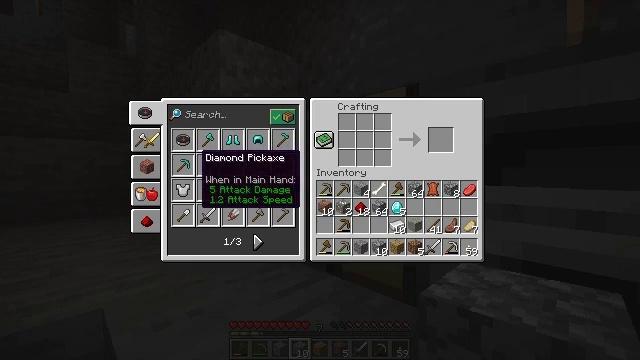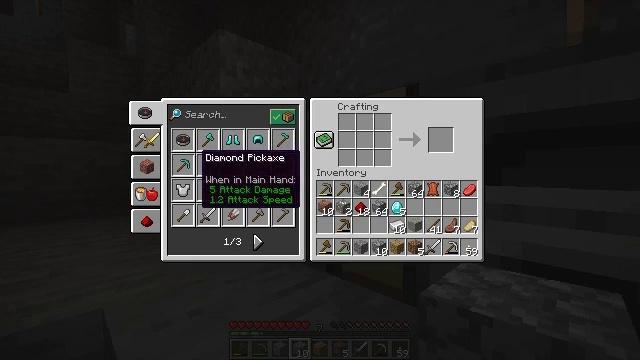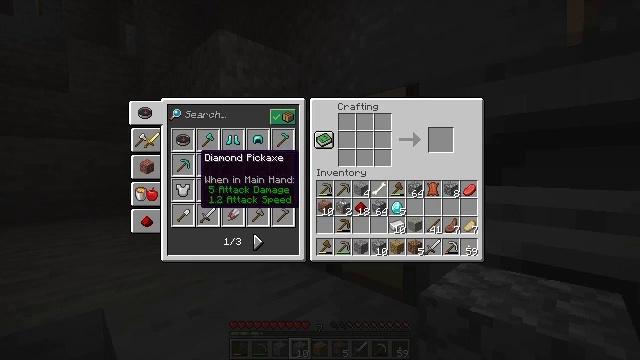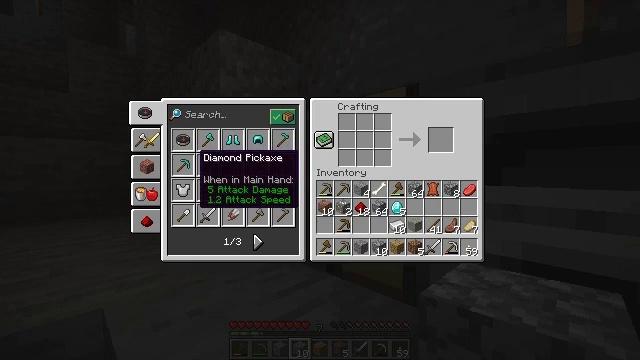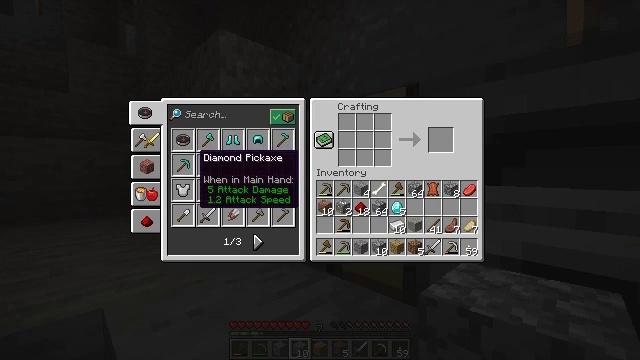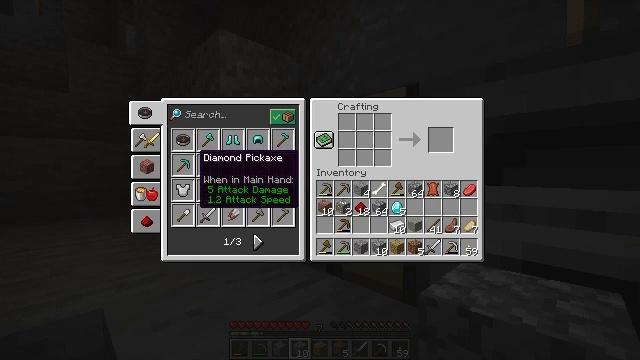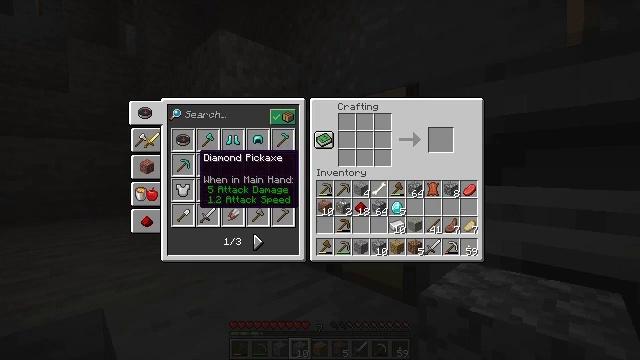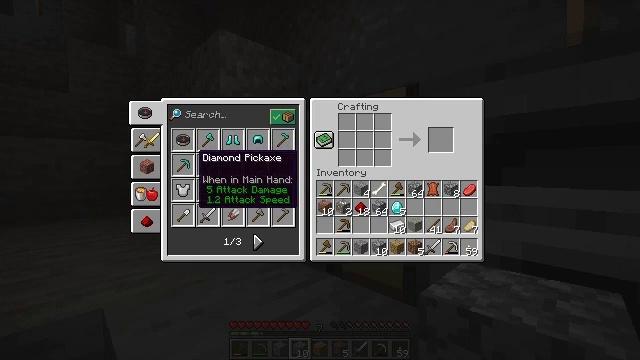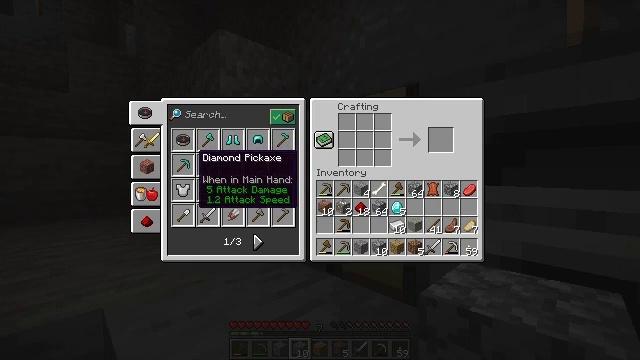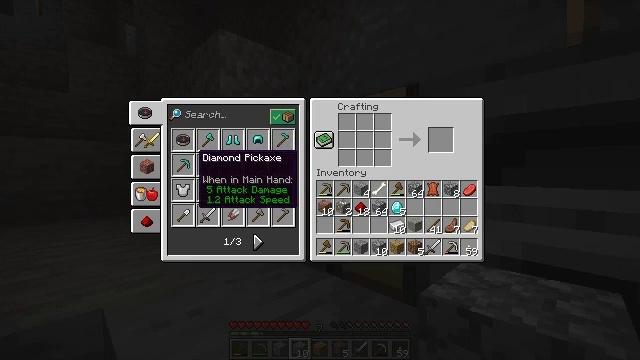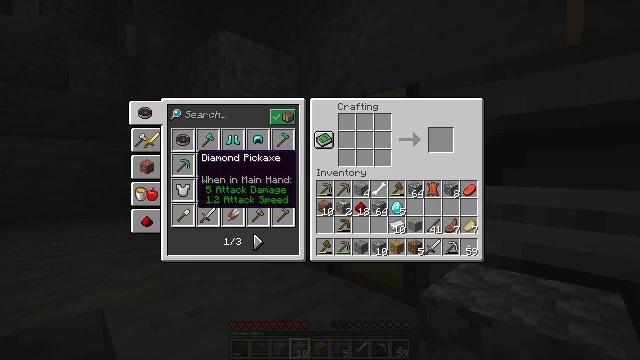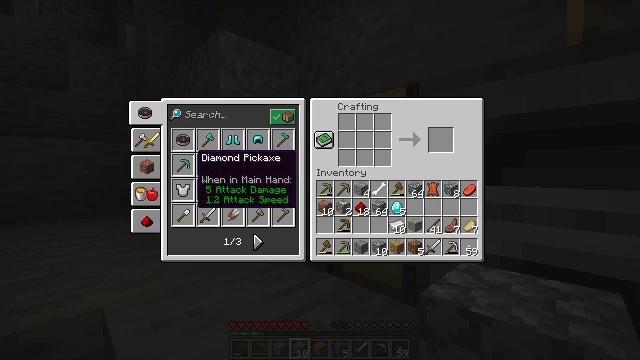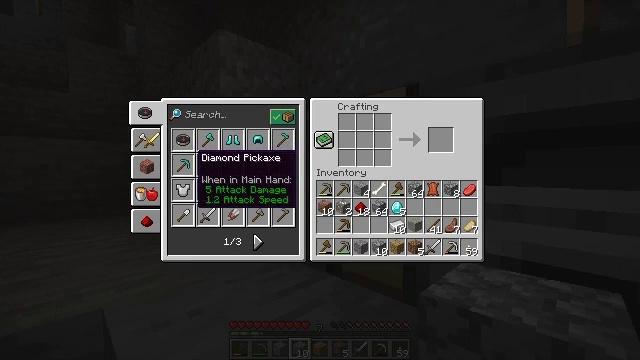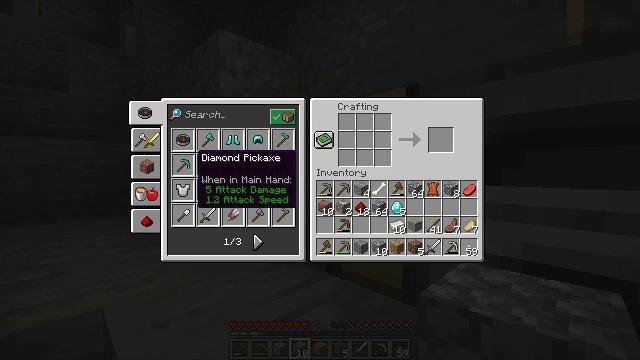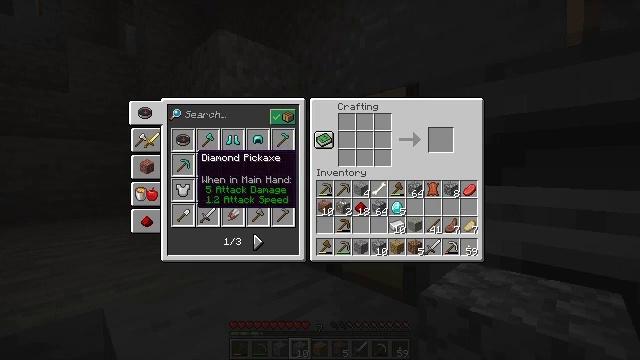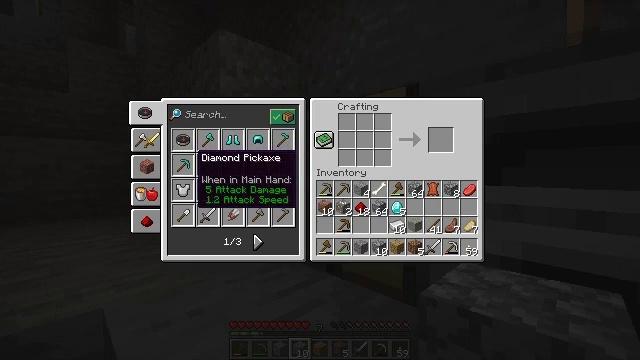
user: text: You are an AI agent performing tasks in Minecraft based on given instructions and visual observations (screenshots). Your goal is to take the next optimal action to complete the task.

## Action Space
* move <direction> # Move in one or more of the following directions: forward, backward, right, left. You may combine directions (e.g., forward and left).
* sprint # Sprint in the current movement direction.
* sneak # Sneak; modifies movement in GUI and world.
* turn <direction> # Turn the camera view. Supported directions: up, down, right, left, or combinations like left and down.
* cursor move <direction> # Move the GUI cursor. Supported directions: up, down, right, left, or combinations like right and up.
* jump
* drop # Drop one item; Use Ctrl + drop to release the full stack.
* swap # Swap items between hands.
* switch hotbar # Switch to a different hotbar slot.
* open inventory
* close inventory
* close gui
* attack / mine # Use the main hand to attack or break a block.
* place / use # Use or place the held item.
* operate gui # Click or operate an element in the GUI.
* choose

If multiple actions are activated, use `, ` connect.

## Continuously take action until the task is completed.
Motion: motion action
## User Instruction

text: Craft a diamond pickaxe using diamonds and sticks.
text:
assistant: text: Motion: no_op
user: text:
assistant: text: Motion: no_op
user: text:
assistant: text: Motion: no_op
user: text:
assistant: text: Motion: no_op
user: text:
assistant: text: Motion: no_op
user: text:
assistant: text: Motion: no_op
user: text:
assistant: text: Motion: no_op
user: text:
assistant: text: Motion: no_op
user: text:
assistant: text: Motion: no_op
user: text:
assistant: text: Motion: no_op
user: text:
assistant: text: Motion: no_op
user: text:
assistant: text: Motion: no_op
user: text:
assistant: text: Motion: no_op
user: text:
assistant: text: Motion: no_op
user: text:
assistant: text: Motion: no_op
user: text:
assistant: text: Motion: no_op
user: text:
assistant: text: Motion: operate gui
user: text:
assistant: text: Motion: operate gui
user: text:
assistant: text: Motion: operate gui
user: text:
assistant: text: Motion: no_op
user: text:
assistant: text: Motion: cursor move right
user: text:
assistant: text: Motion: cursor move right
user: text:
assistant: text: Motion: cursor move right
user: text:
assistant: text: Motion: cursor move left
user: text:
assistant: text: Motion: cursor move left
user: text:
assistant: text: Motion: no_op
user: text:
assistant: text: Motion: no_op
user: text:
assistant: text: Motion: no_op
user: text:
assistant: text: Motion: cursor move left
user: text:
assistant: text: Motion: no_op